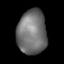
Tissue: lung
Cell type: T cells
Senescence score: 0.2318
Nuclear area (px): 1275
Mean DAPI intensity: 113.885